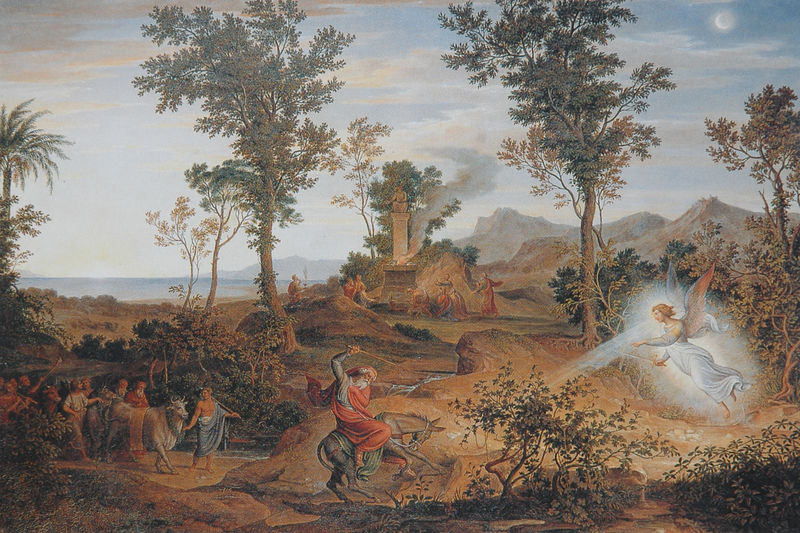
Titel: Landschaft mit Bileam
Künstler: Joseph Anton Koch
Standort: Nürnberg.
Institution: Germanisches Nationalmuseum
Schlagwörter: baum, berg, blau, feuer, flügel, gemälde, himmel, kampf, mann, meer, umhang, wasser, weiß, wolken, bäume, grün, landschaft, menschen, see, ufer, abend, braun, grau, hell, licht, nacht, säule, rot, tier, tiere, tuch, weg, wiese, wolke, leute, tanz, alt, bibel, ast, dämmerung, erde, horizont, natur, strauch, vieh, busch, büsche, rauch, sonne, sträucher, gewand, mantel, tücher, gewänder, personen, girlande, esel, pferd, reiter, stock, engel, statue, reiten, küste, strand, alter mann, berge, fels, gebirge, kuh, rind, figuren, gefolge, palme, fallen, bauer, leuchten, mond, alter, antike, erschrecken, strahlen, schweben, denkmal, lichtung, mondschein, mondsichel, sichel, schwert, strahl, kämpfen, altar, altes testament, toga, begegnung, erscheinung, heiliger, palmen, prozession, umhänge, verblauung, opfer, opferung, arkadien, erleuchtung, anbetung, israel, bote, scheu, scheuen, ochse, stier, hirte, schlagen, blasen, führen, joseph, kalb, hexen, botschaft, roter mantel, gerte, wunder, verkündung, jakob, bocken, paulus, nach, heidnisch, eolken, jakobs kampf mit dem engel, karwane, opferfeuer, laser, störrisch, heiden, bäume#, erscheining, opferzug